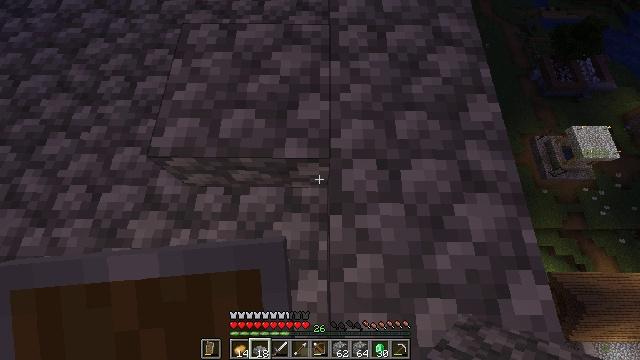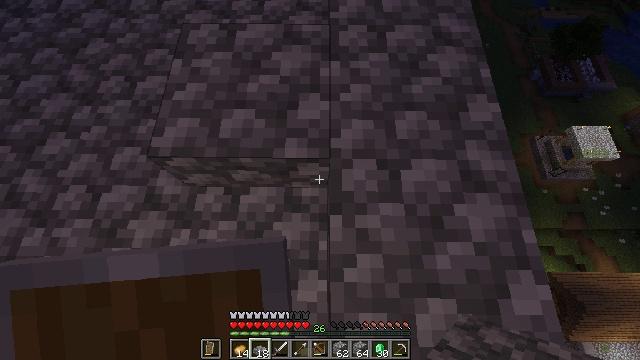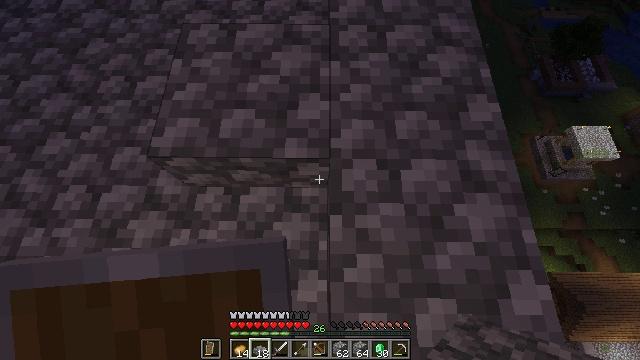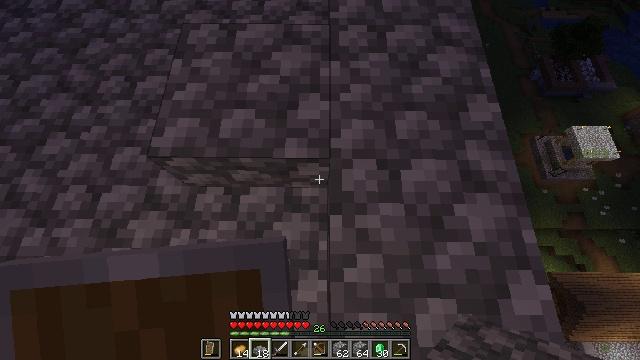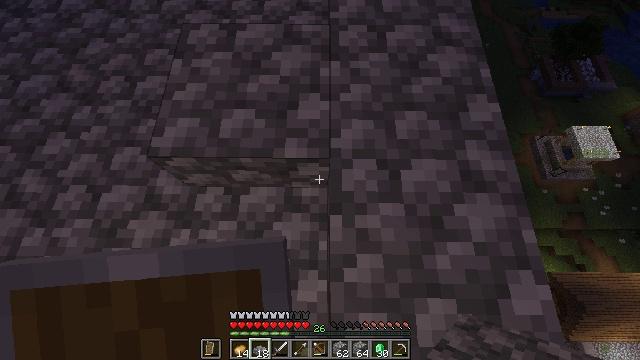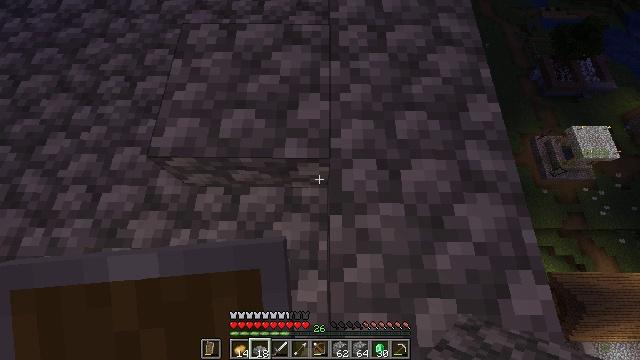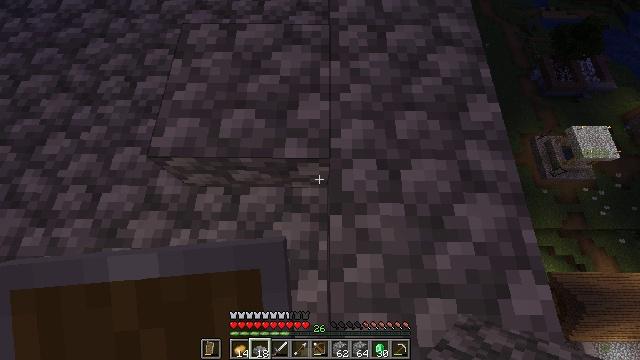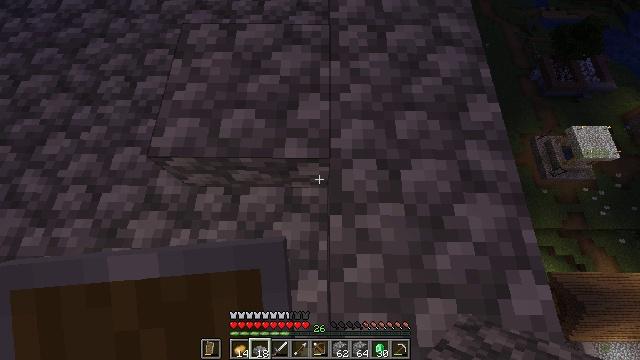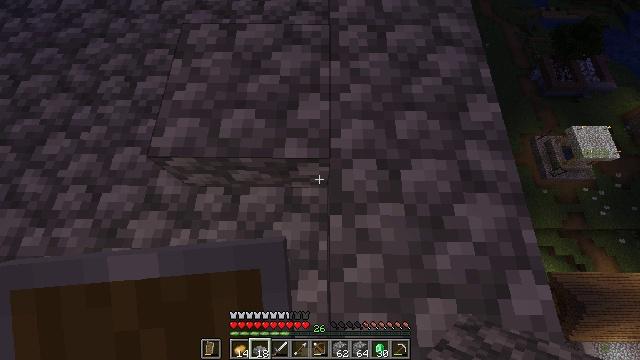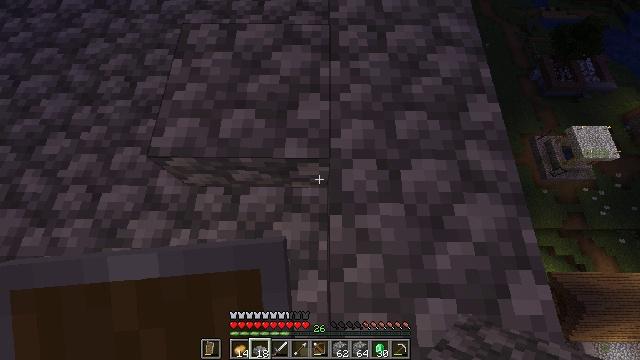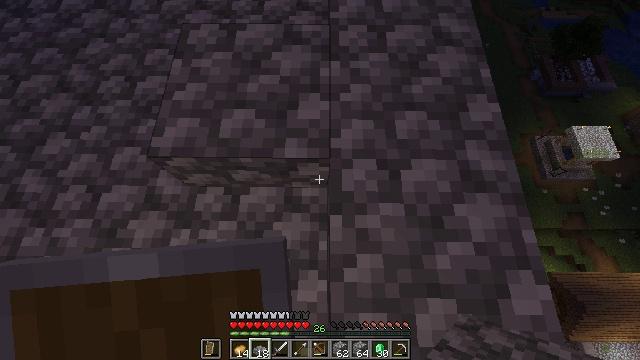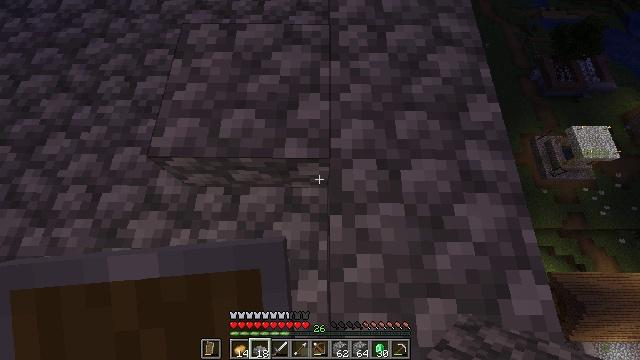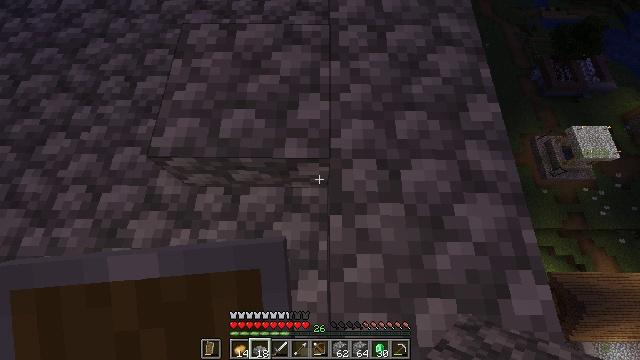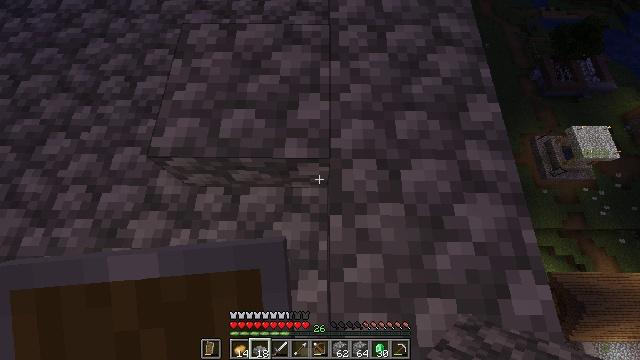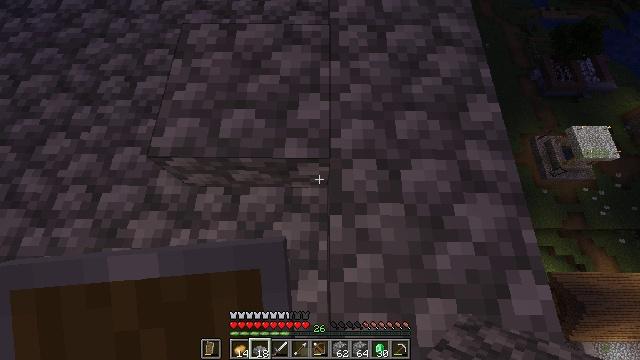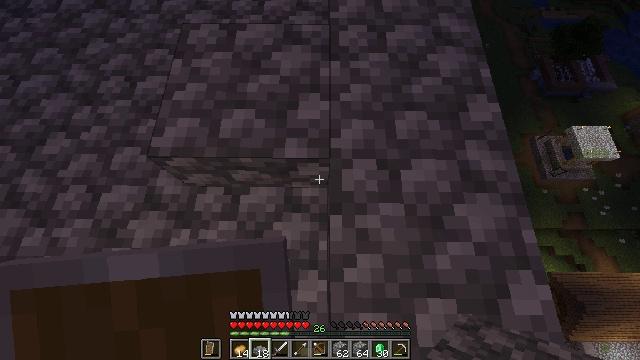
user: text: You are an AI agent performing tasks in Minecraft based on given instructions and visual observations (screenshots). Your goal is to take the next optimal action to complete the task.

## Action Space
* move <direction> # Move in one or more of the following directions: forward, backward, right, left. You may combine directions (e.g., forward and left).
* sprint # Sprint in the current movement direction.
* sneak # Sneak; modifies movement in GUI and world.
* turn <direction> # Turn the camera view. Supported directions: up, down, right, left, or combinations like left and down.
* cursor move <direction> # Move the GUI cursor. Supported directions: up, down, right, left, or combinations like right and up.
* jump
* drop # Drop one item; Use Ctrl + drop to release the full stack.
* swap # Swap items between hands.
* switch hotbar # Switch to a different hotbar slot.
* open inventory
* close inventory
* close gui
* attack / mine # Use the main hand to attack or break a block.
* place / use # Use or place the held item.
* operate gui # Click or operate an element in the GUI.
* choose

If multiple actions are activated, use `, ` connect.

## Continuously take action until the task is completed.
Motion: motion action
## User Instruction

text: Collect cobblestone slabs from your build.
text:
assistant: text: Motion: sneak
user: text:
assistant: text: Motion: sneak
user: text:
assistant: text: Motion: sneak
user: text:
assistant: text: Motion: sneak
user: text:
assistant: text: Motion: sneak
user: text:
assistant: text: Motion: sneak
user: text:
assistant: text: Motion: sneak
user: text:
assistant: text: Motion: sneak
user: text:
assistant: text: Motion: sneak
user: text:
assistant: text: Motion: sneak
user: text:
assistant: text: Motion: sneak
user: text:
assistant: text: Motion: sneak
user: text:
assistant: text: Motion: sneak
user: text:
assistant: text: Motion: sneak
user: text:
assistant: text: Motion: sneak
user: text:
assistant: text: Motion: sneak
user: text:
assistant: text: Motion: sneak
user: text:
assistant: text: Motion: sneak
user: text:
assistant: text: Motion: sneak
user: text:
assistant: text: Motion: sneak
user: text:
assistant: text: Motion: sneak
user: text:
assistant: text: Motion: sneak
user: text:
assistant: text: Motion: move right, sneak
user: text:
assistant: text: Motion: move right, sneak
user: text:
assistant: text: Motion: move right, sneak
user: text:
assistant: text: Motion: move right, sneak
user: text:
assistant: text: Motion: sneak
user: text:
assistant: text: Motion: sneak
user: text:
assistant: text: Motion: move back, sneak
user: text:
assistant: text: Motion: move back, sneak